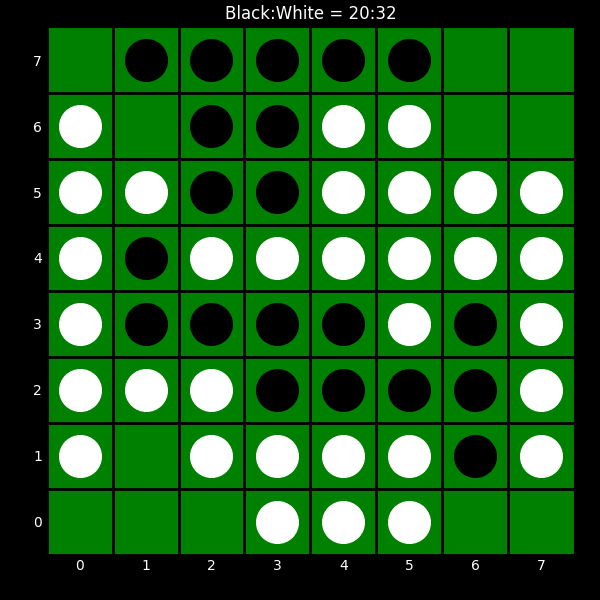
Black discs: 20
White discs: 32